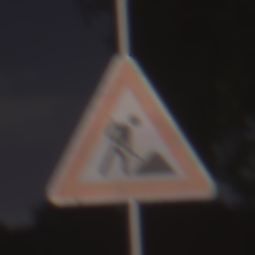
Verkehrszeichen: Arbeitsstelle
Umgebung: Outdoor, Suburban
Tageszeit: Night
Wetter: PartlyCloudy
Licht: Artificial
Jahreszeit: NotSpecified
Kontrast: HighContrast